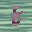
Label: 8